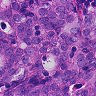
Metastatic tissue present: yes